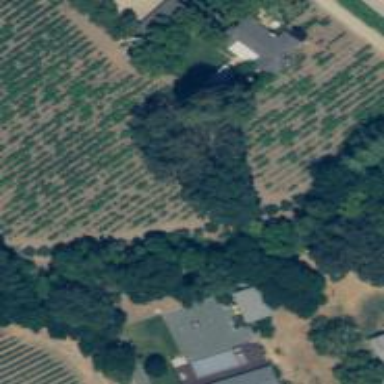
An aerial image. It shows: Olive tree orchard.